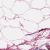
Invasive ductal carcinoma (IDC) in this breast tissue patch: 0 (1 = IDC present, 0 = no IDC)